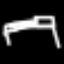
Label: bed